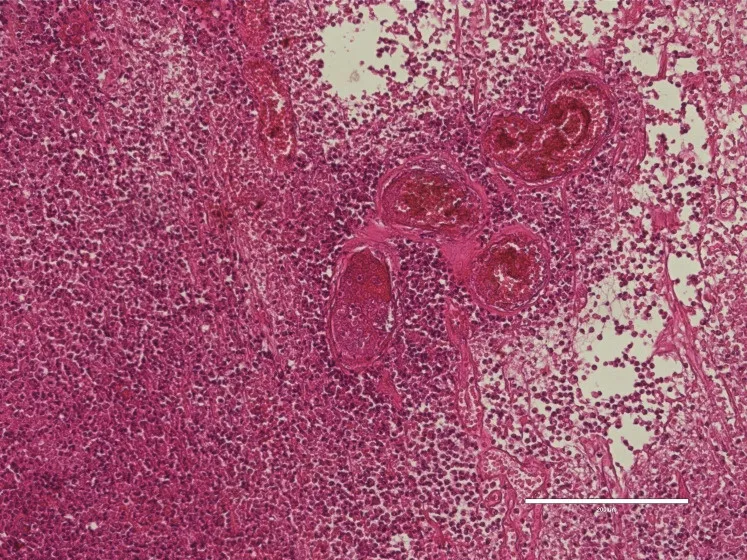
Histological aspect of anaplastic meningioma. Image depicts the caracteristic sarcoma-like morphology of a anaplastic meningioma with an important mitotic count higher than 20/10 high-power fields, notably, significant vascularity can be observed within the tumoral process.
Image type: pathology (h&e)